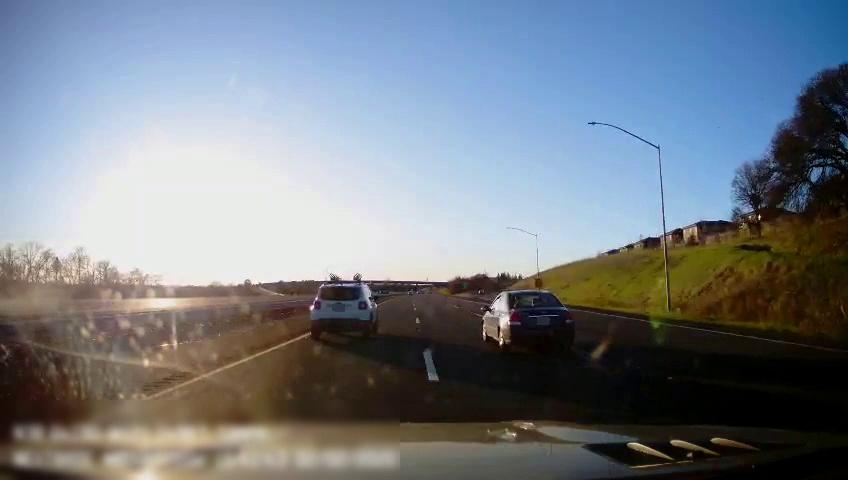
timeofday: Day
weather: Cloudy
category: Drivable Space
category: Vehicles | Car
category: Vehicles | SUV
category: Lanes | Alternate Lane
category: Lanes | Current Lane
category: Lanes | Current Lane
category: Lanes | Alternate Lane